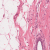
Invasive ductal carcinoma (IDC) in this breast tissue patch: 0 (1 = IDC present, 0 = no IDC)